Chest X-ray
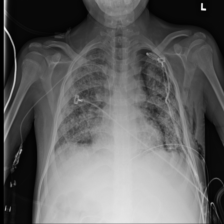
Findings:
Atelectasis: negative
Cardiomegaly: negative
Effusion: positive
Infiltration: negative
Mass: negative
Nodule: negative
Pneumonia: negative
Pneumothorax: positive
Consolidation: negative
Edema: negative
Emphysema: positive
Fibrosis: negative
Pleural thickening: negative
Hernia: negative